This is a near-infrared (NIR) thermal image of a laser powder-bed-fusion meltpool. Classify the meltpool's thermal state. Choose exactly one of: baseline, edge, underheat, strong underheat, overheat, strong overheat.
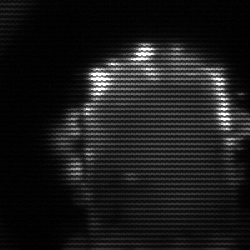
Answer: baseline